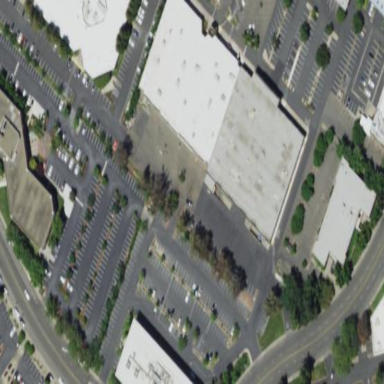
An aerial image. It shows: Retail building.